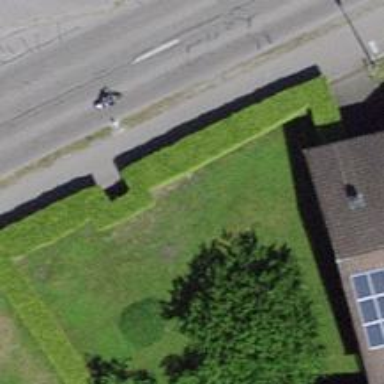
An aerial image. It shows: Hedge acting as barrier.